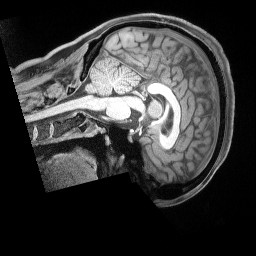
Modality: T1w
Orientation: sagittal
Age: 24
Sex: female
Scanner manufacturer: siemens
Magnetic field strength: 3 T
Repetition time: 2.17 s
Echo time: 0.00169 s